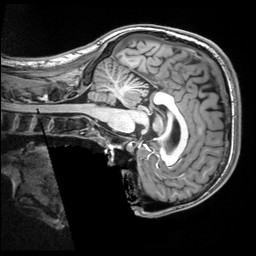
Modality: T1w
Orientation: sagittal
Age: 19
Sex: male